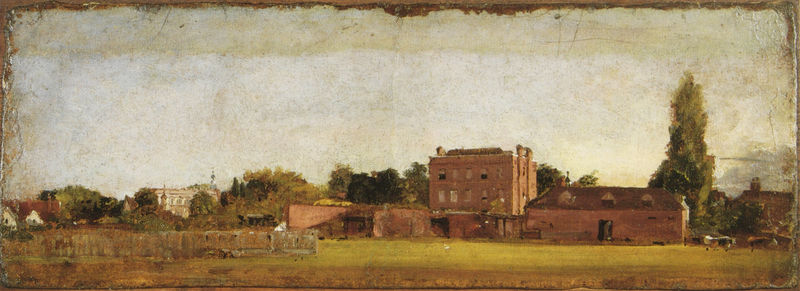
Titel: East Bergholt House
Künstler: John Constable
Standort: London
Institution: Victoria & Albert Museum
Schlagwörter: baum, blau, dunkel, gemälde, himmel, schatten, vogel, weiß, wolken, bäume, gelb, grün, kirchturm, landschaft, menschen, ocker, stadt, abend, braun, fenster, frankreich, grau, hell, holz, licht, schwarz, tür, zimmer, anlage, blick, dach, gebäude, gras, haus, park, rasen, rot, schloss, tier, tiere, weg, wiese, wolke, zaun, beige, malerei, alt, wand, rahmen, stein, niederlande, öl, ebene, feld, horizont, häuser, kühe, natur, pappel, vieh, weide, flach, flachland, kirche, sonne, land, england, wald, kamin, pferde, schornstein, turm, garten, ente, gans, fassade, italien, ort, türen, getreide, dorf, dächer, mauer, ziegel, breitformat, kuh, vergilbt, backstein, bauernhof, hof, weis, fabrik, platz, rand, industrie, querformat, realistisch, deutsch, durchgang, frühling, tor, ortschaft, stadtrand, fotorealismus, ruine, rinder, scheune, hauswand, rechteck, türme, oberfläche, gauben, zypresse, herrscher, pergament, villa, himme, quader, gutshaus, gutshof, residenz, landhaus, bauernhaus, ansiedlung, gehöft, siedlung, aussen, geschosse, herrenhaus, holztafel, freilichtmalerei, waagerecht, mediterran, gebäuse, format, tempera, wohnen, manschen, englisch, holzplatte, landsitz, bäum, hoz, toskana, stallung, vorstadt, stallungen, horizontale, ziegelbau, gartenanlage, nebengebäude, haupthaus, ställe, rennbahn, tafelmalerei, bauerhof, blcik, abgeblättert, längsformat, gebäudekomplx, hauas, ortsrand, reiterstall, hl, wuader, malrand, bb, lanfschaftsgemälde, trockene luft